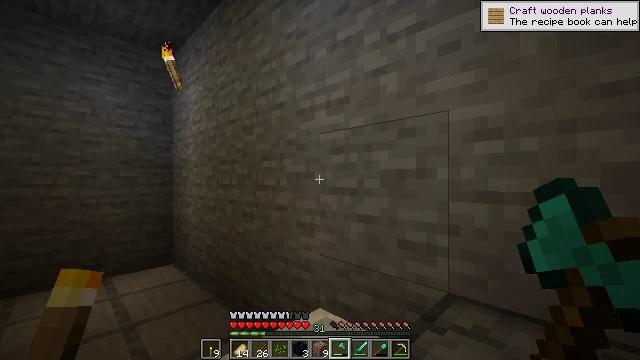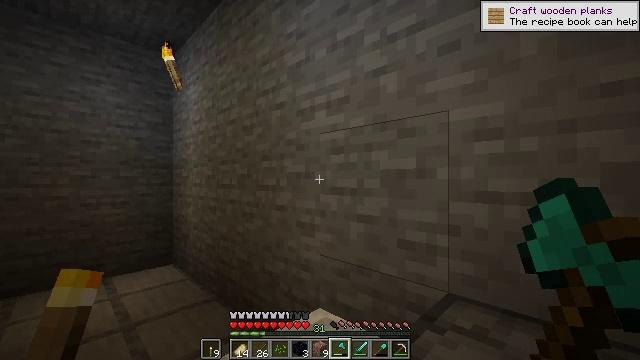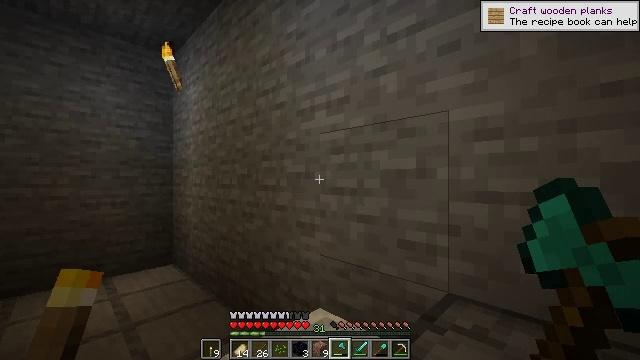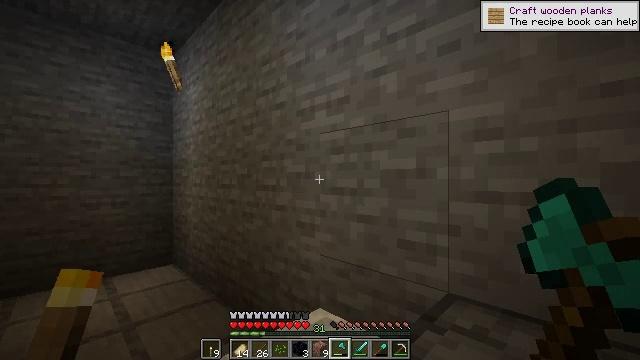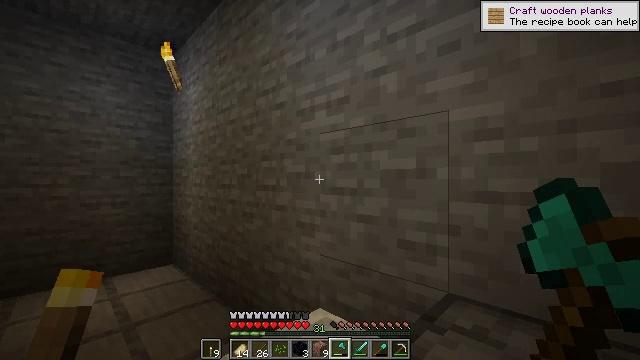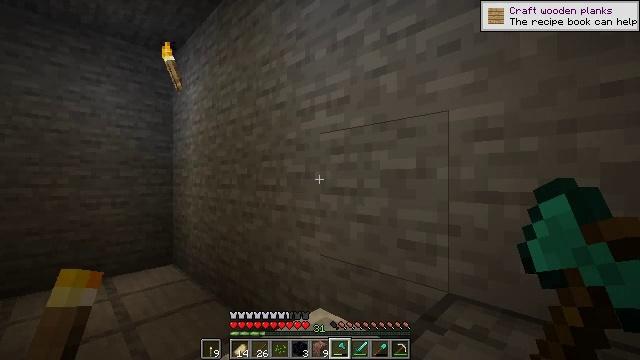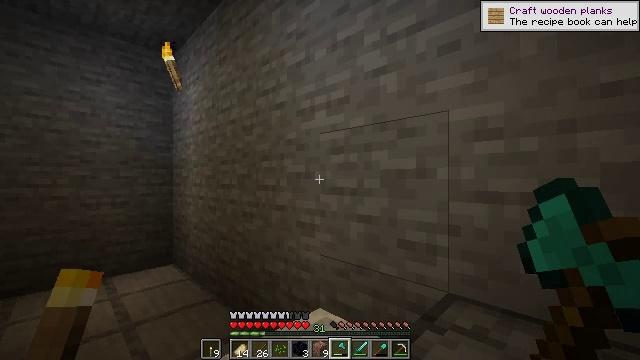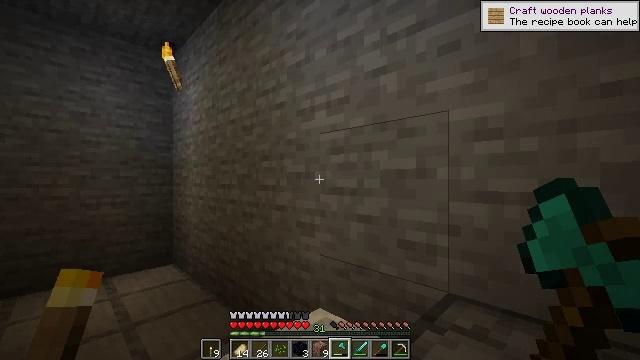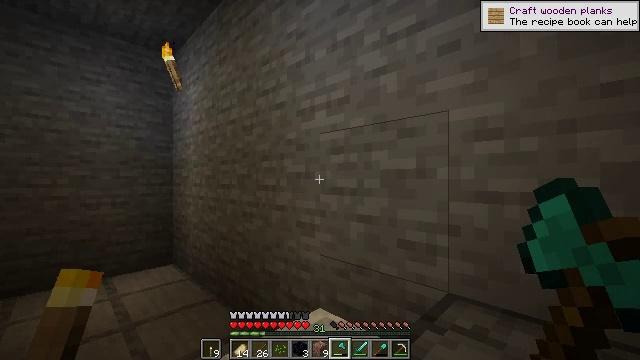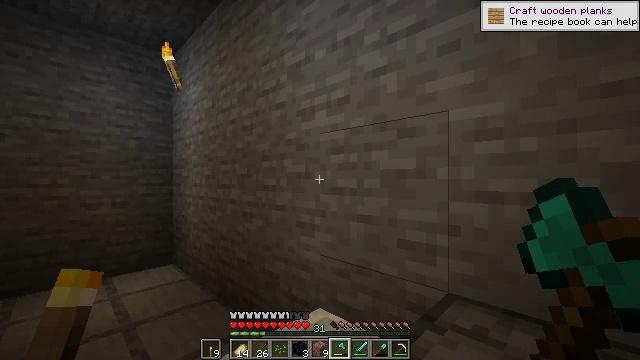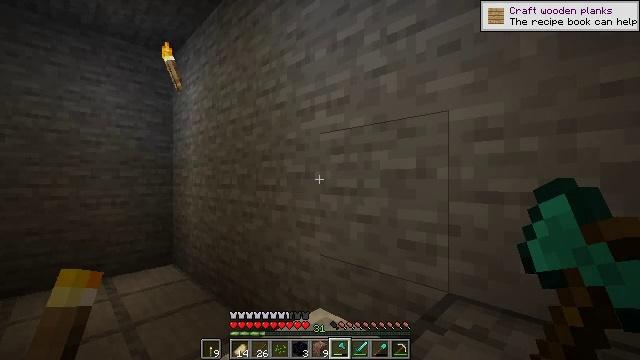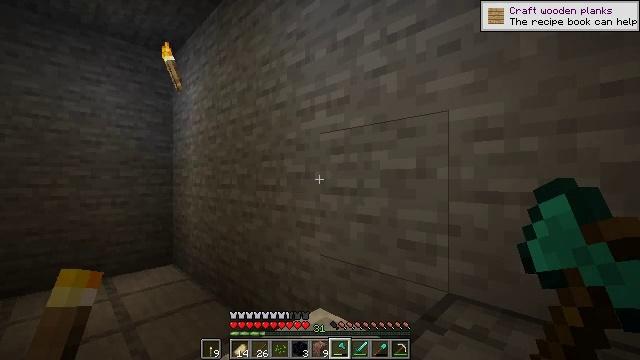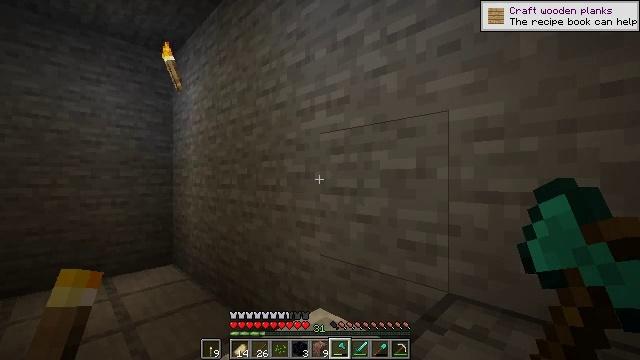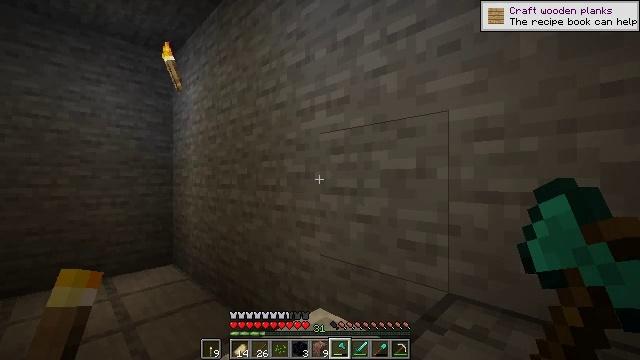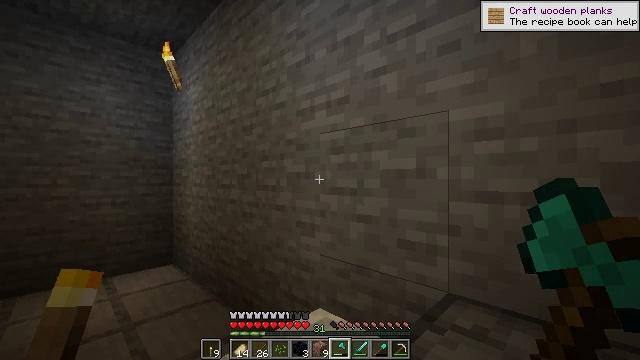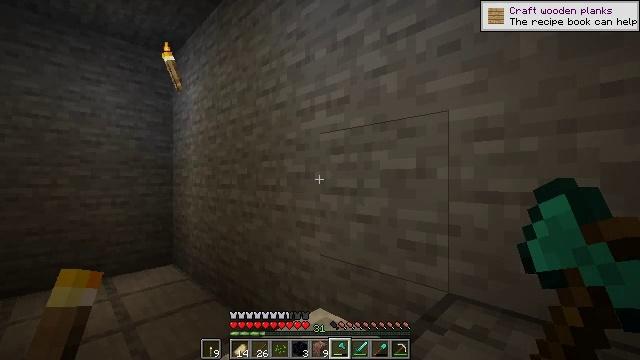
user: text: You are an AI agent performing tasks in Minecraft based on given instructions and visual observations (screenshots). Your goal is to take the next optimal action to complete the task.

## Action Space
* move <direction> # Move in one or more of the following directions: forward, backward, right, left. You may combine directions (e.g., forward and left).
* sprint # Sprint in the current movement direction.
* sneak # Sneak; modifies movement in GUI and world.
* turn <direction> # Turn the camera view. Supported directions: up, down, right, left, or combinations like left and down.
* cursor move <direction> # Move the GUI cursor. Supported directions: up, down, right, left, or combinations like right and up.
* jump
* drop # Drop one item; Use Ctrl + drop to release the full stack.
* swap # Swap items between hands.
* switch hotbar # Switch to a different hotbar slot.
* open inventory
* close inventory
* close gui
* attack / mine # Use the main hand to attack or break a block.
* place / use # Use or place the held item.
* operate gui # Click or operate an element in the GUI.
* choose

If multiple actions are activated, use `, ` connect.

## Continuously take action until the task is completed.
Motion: motion action
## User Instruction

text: Open a crafting table to craft a rail.
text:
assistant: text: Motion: no_op
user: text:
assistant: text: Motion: no_op
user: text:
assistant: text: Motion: no_op
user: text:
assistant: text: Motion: no_op
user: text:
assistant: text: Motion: no_op
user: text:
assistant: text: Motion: no_op
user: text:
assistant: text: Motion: no_op
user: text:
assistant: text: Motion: no_op
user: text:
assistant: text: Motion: no_op
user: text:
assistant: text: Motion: no_op
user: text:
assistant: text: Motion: no_op
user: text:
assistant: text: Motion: no_op
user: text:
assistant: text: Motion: no_op
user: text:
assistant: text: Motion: no_op
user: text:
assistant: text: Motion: no_op
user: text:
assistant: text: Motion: no_op
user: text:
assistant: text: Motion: no_op
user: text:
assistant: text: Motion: no_op
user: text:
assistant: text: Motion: no_op
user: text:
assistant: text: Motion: no_op
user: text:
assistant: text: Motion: no_op
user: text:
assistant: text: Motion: no_op
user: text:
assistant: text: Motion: no_op
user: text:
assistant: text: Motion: no_op
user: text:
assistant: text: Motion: no_op
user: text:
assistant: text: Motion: no_op
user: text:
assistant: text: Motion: no_op
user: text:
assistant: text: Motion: no_op
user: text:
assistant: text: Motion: no_op
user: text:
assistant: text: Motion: no_op